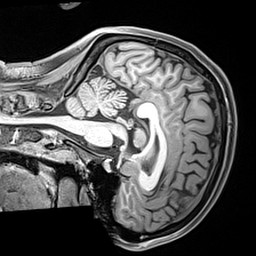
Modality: T1w
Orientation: sagittal
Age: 22
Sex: female
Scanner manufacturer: siemens
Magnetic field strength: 3 T
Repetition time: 2.4 s
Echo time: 0.00217 s